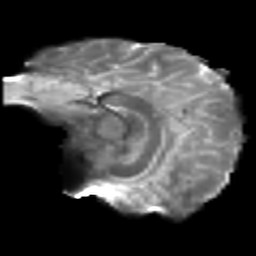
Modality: T2w
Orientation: sagittal
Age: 25
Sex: male
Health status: healthy
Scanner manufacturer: philips
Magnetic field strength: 3 T
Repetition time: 4.366 s
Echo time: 0.09797 s